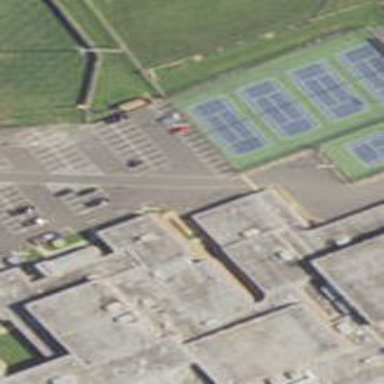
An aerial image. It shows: Tennis court in leisure pitch.